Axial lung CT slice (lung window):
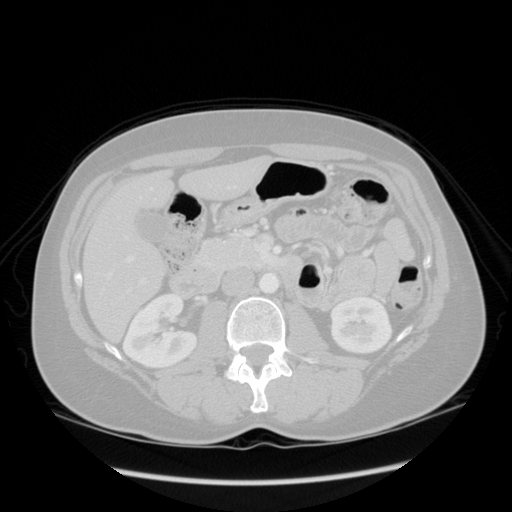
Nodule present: no